Question: My chart:
'''
<div style={{height: '100%', marginTop:'-20px'}}>
<Line data={data} options={options} />
</div>
'''
and options for chart:
'''
const options = {
scales:{
yAxes:[{
scaleLabel:{
display: true,
}
}]
}
};
'''

Now I have this situation, the second point stops at the upper border. How can I fix this?
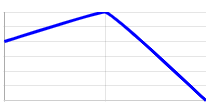
Answer: You can define <URL> on the y-axis as follow:
'''
yAxes:[{
ticks:{
min: 0,
max: 100 // or whatever value that suits you
}
}]
'''